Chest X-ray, AP view. Patient: 12 years old, sex M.
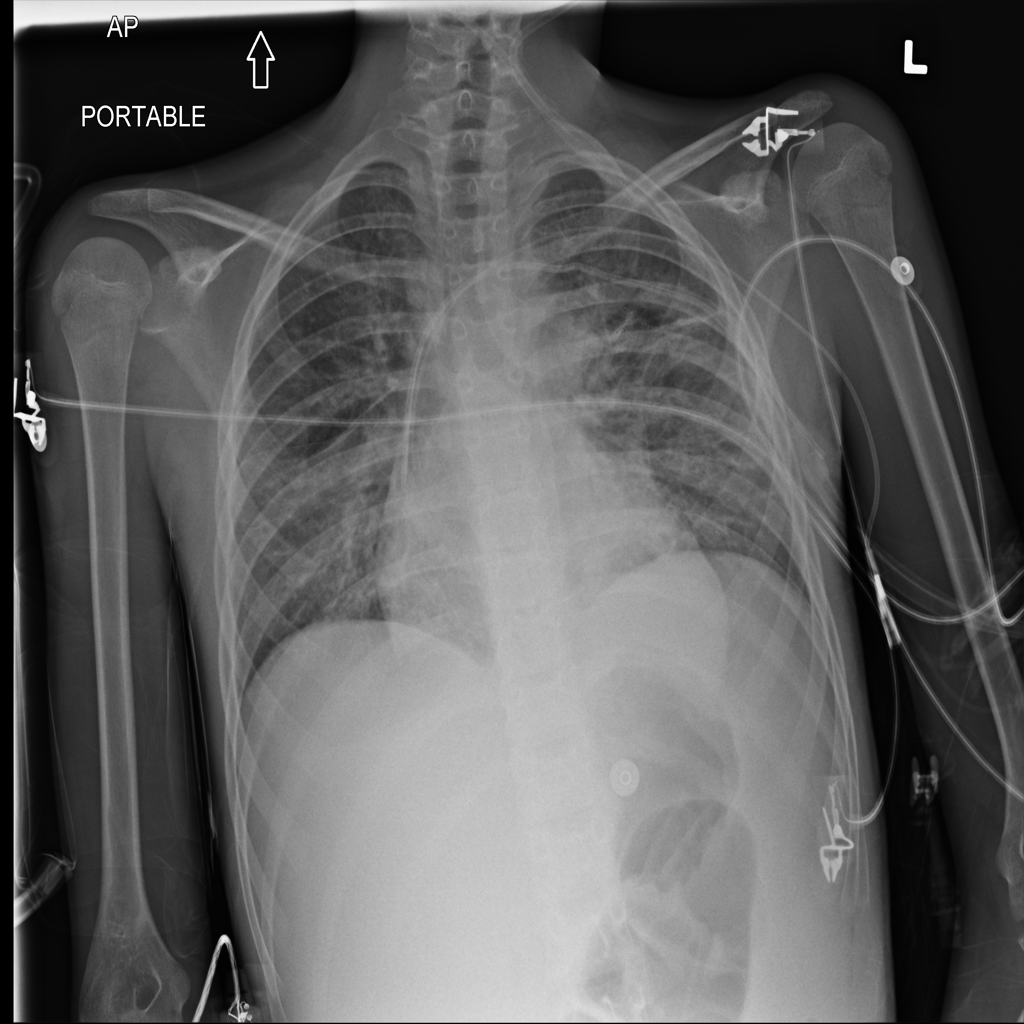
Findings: No Finding